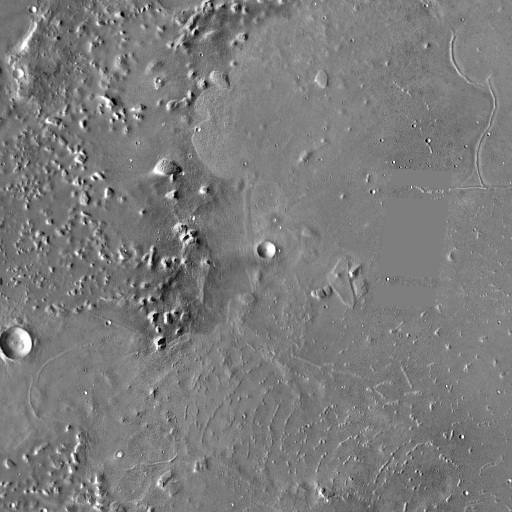
Crater classes present: Background, Other, Layered